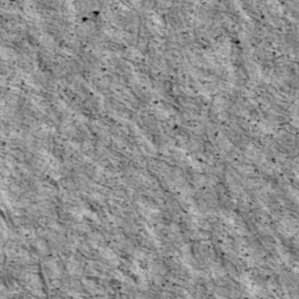
Label: non_frost